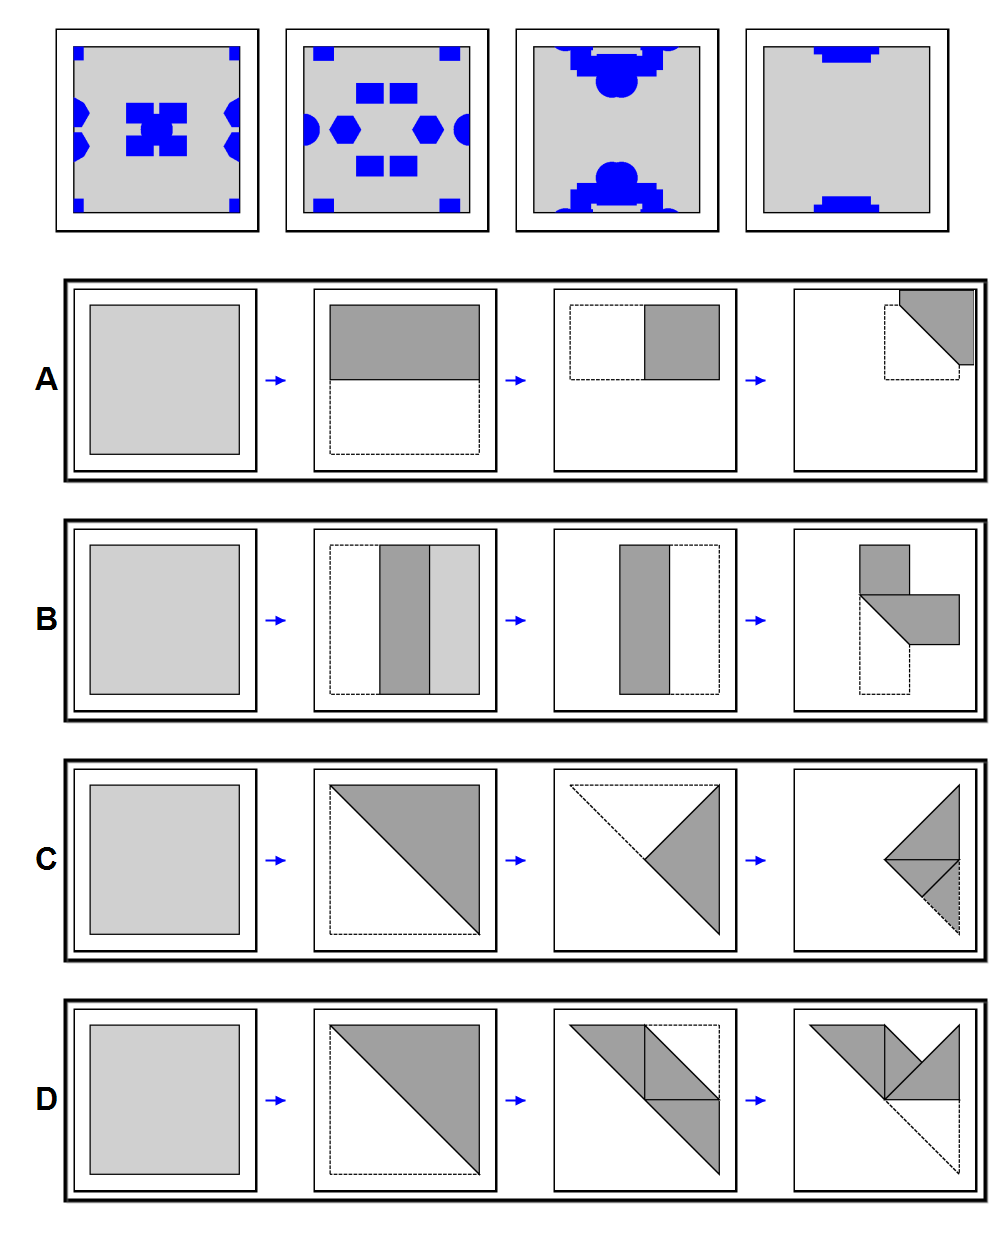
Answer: A